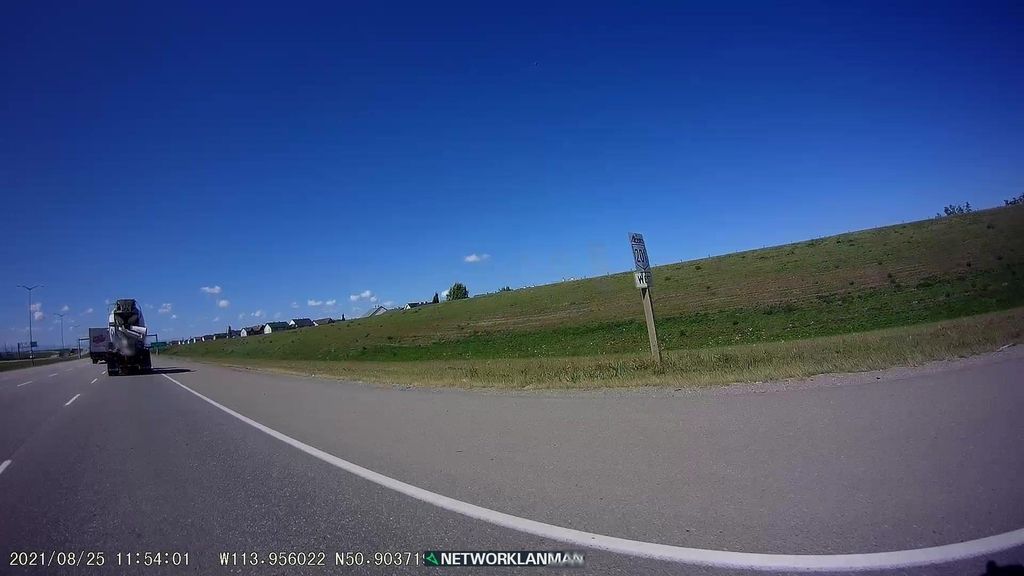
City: calgary